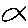
Label: fish